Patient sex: M
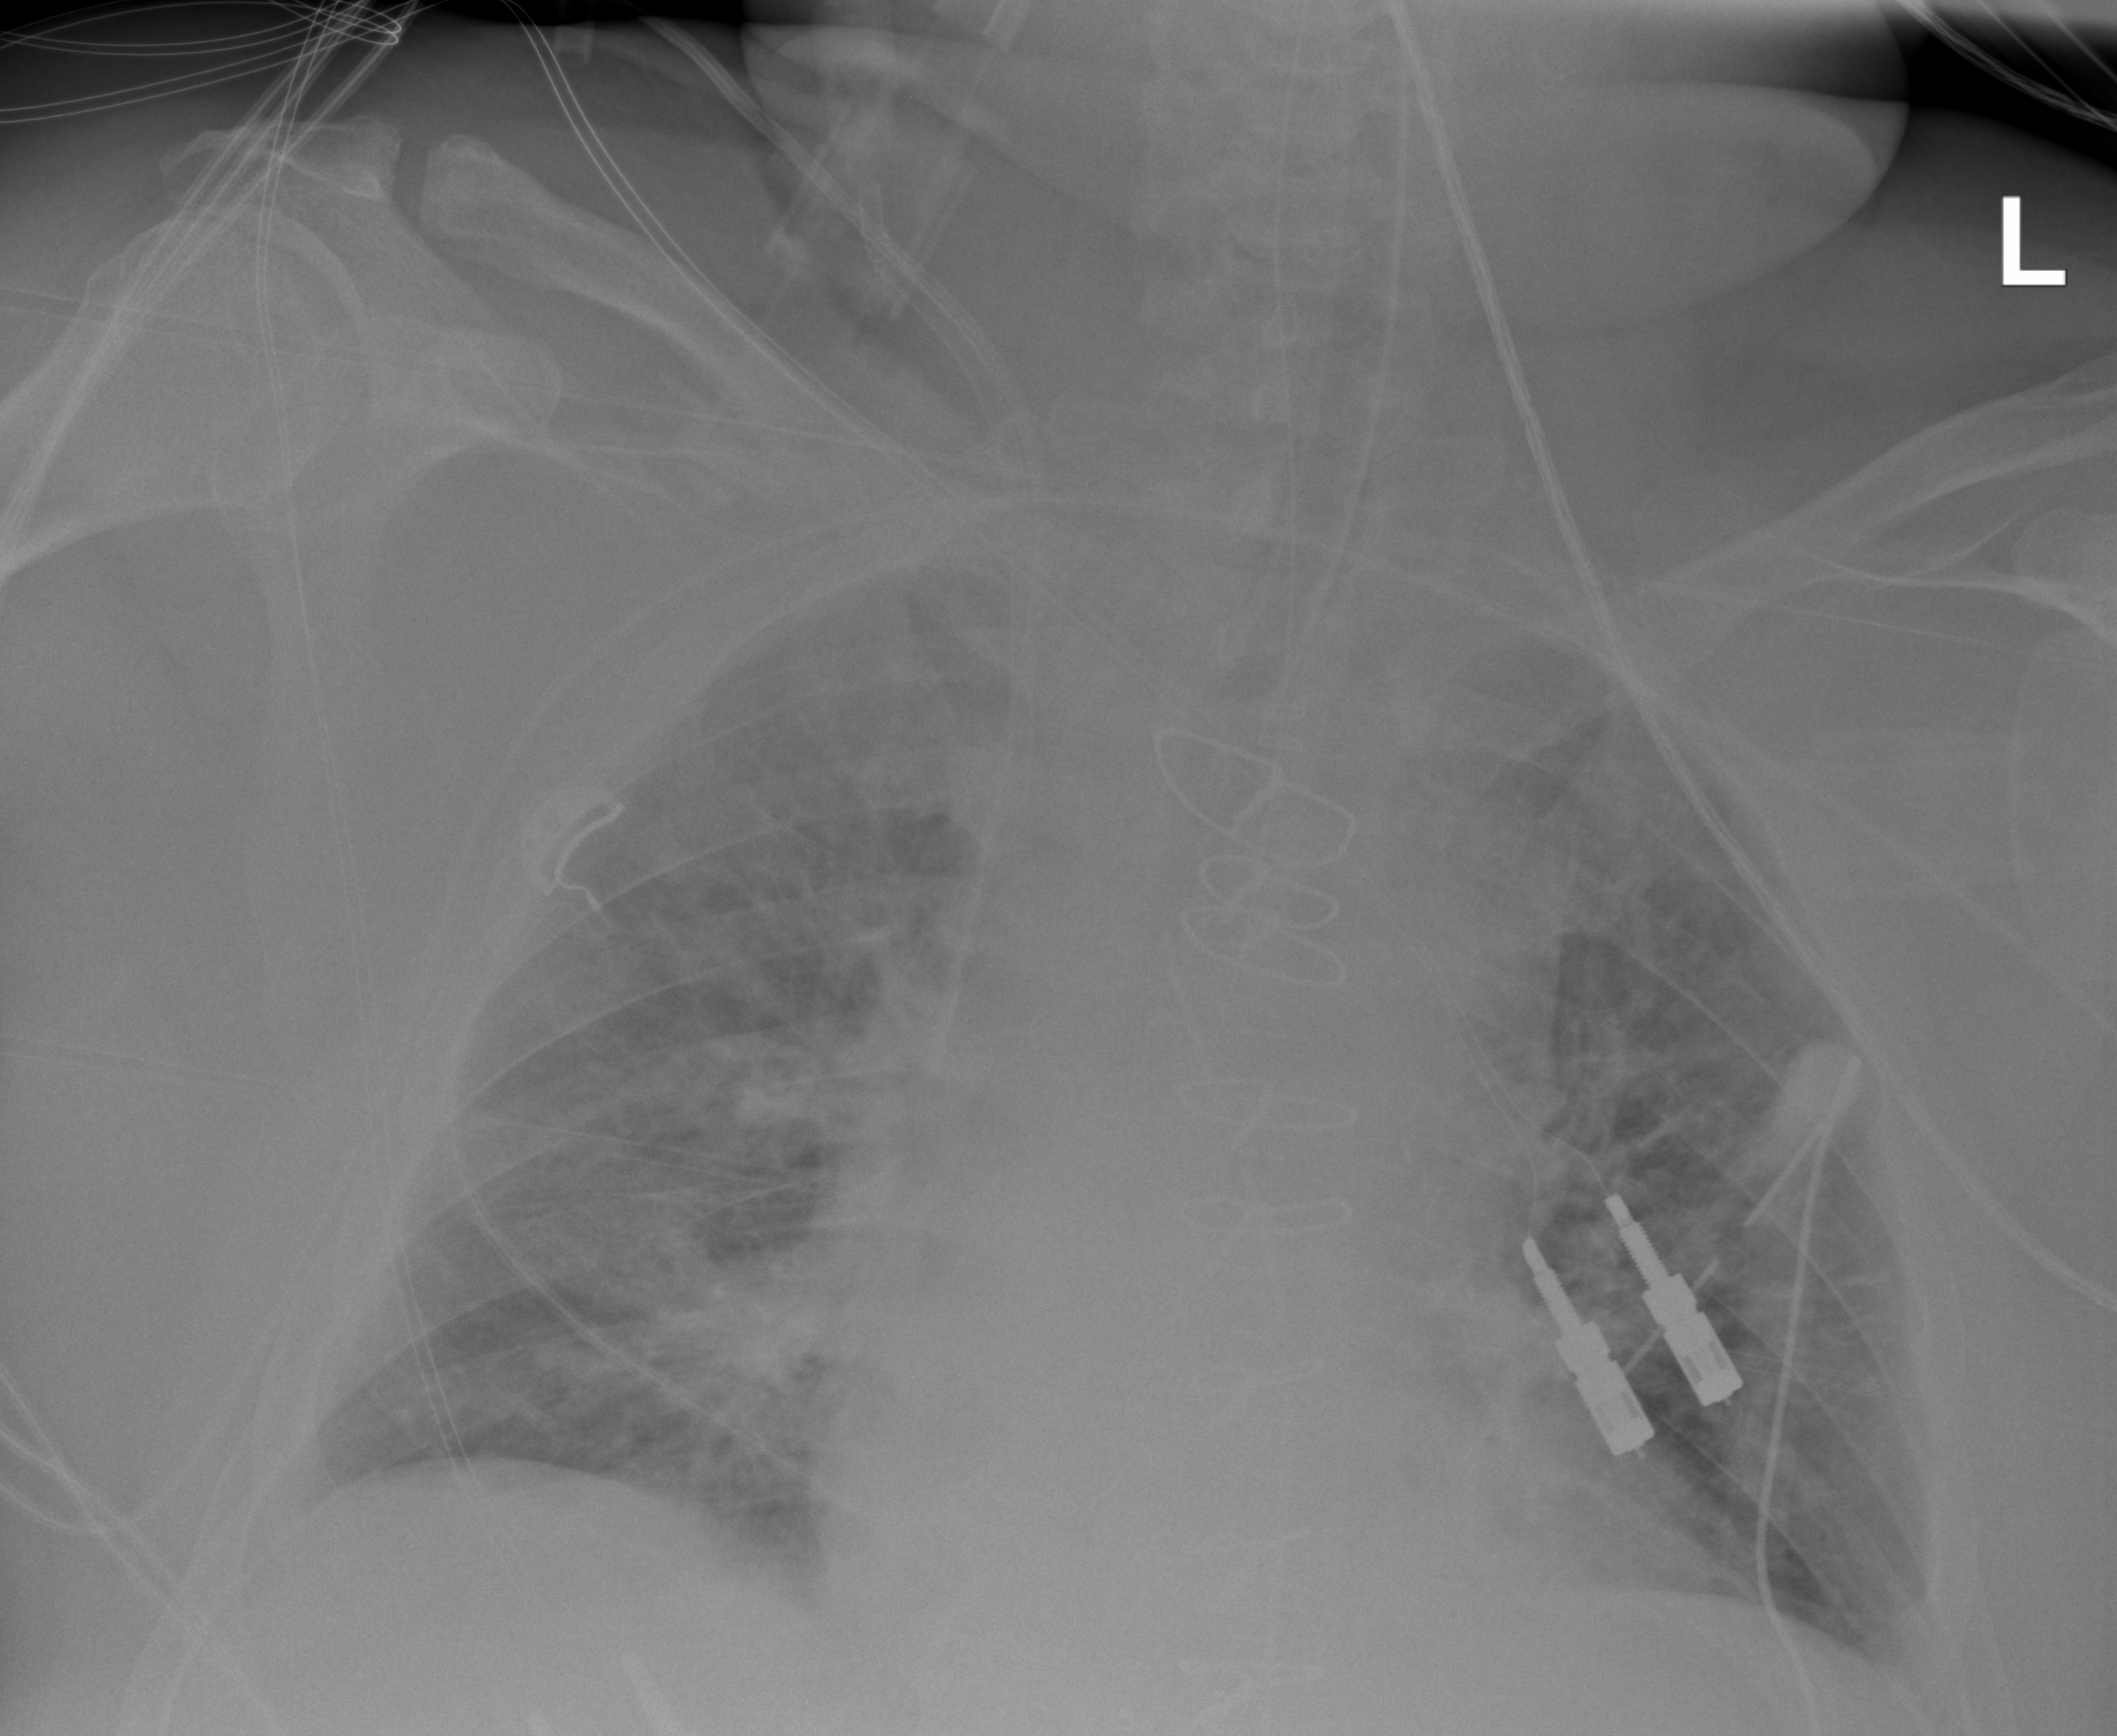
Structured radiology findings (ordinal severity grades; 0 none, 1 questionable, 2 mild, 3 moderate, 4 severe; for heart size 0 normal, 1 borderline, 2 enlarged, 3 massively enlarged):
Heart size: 2
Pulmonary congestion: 3
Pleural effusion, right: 0
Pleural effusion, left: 2
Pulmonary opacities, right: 3
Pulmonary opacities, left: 3
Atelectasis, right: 2
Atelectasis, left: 2